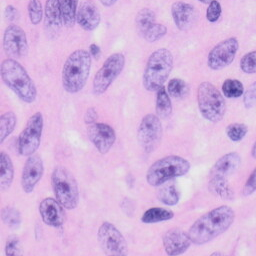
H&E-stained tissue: Skin